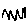
Label: zigzag